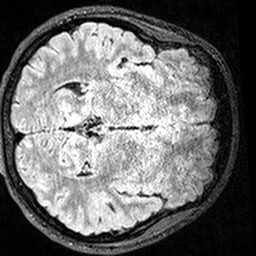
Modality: FLAIR
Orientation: axial
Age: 21
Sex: female
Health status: healthy
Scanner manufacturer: siemens
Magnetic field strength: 3 T
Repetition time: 5 s
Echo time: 0.388 s